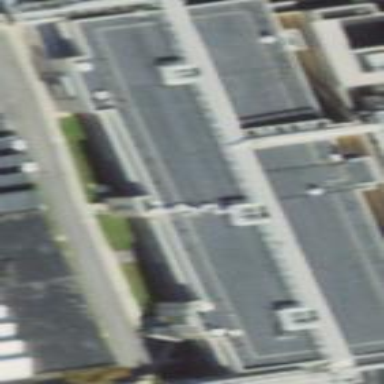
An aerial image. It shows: Commercial building.